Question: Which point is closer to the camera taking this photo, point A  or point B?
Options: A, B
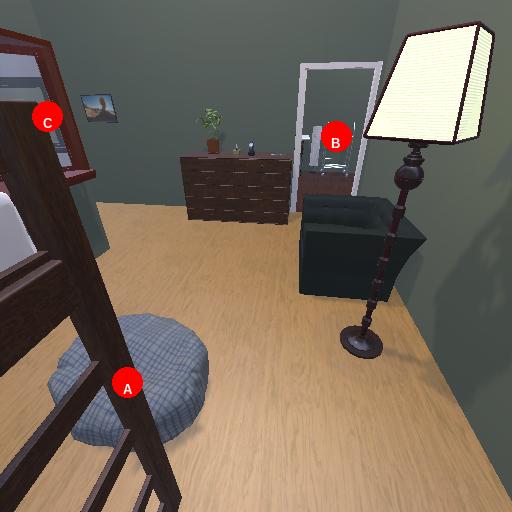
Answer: A